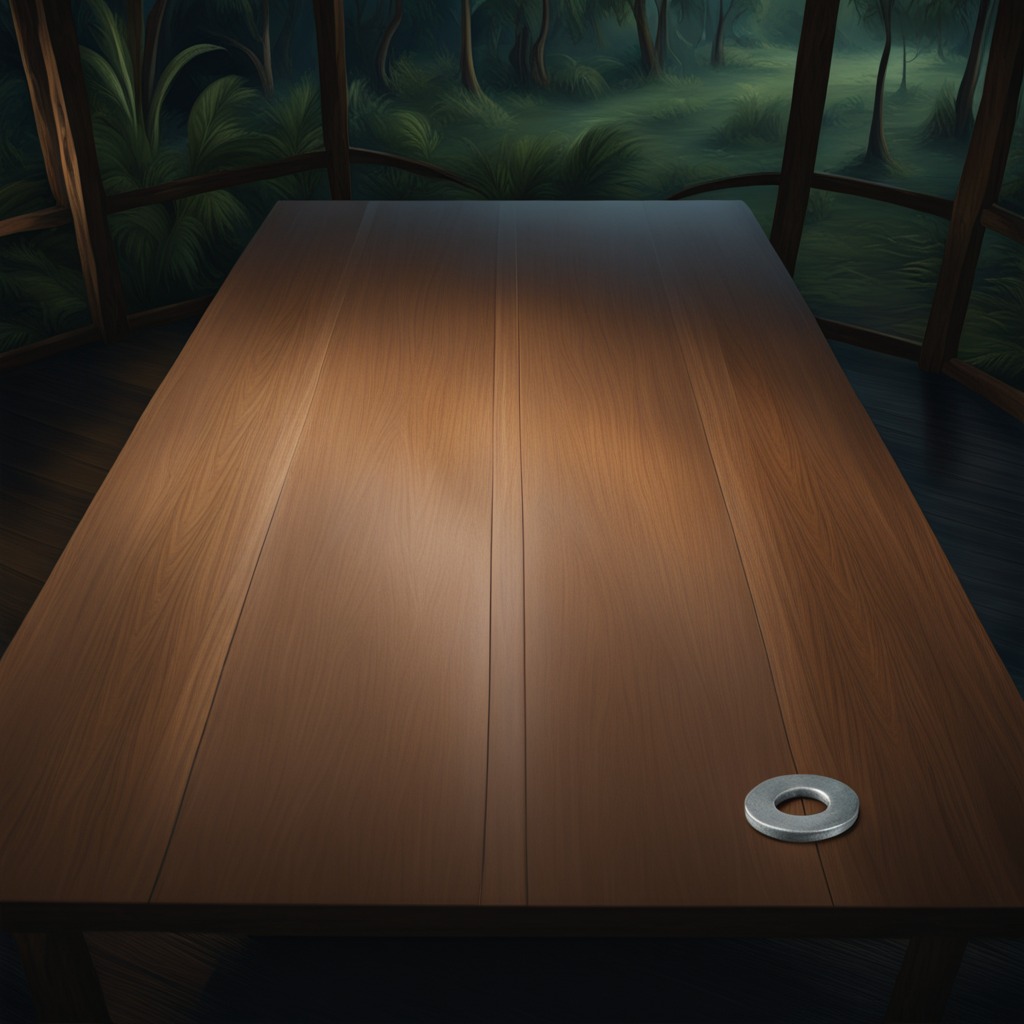
A flat metal washer is lying on a wooden table inside a jungle field workshop tent at night dim ambient light soft shadows worn but